Question: I have a partial view which can either be requested via an Action (Action2 in the image below), or rendered inside another page with "Html.Action()" (Action1 in the image below). From within the partial (or the partials controller) is there a way to determine which of these two methods were used to render the page?

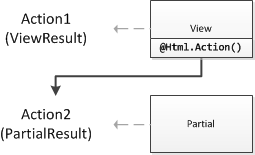
Answer: You can use <URL> or check 'DataTokens' whether there is something with key '"ParentActionViewContext"' if you don't have access to 'ControllerContext'.